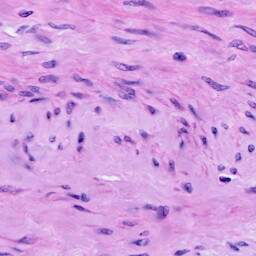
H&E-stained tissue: Cervix